Field crop: tomato
Growth stage: 1
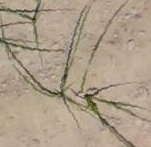
Species: cyperus